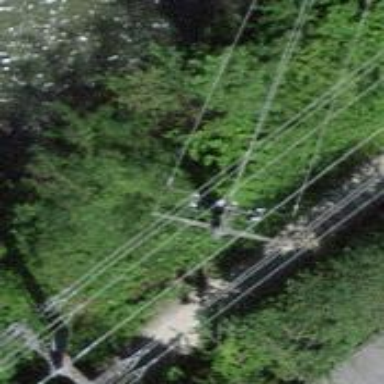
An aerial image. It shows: Three power lines with cables.